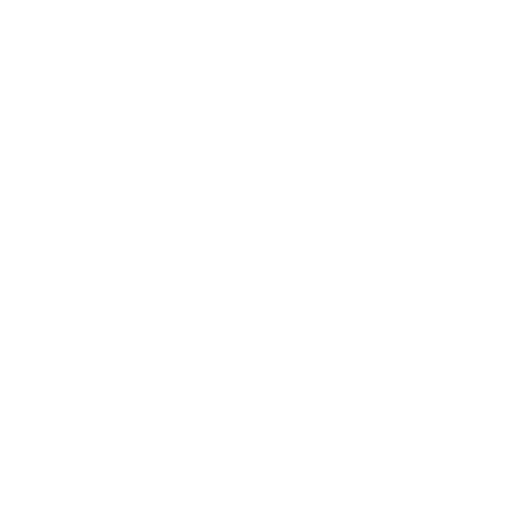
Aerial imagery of bar in Florida named White Bank Dry Rocks containing only unknown